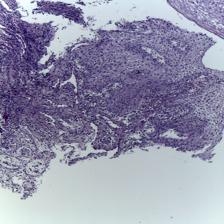
Diagnosis: OSCC